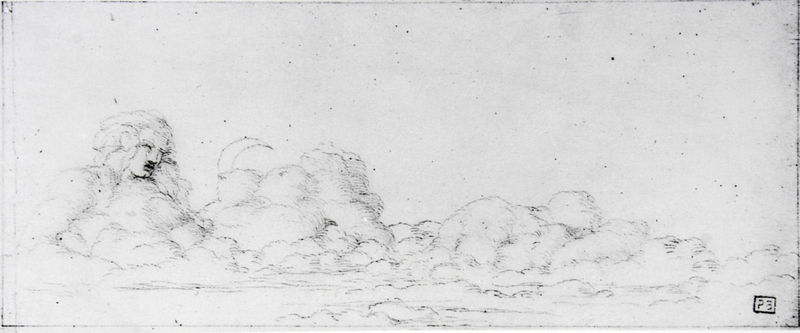
Titel: Anthropomorphe Wolkenstudie (zweite Version)
Künstler: Charles Meryon
Standort: Williamstown (Massachusetts)
Institution: Sterling and Francine Clark Art Institute
Schlagwörter: feder, gott, himmel, kopf, körper, mann, schlaf, weiß, wolken, bäume, landschaft, brust, busen, frau, grau, haar, hell, mund, nase, profil, rücken, schwarz, skizze, zeichnung, wolke, alt, arme, augen, gesicht, mensch, horizont, wind, figur, haare, augenbrauen, kinn, lippe, lippen, locken, scheitel, schultern, liegen, schlafen, umrisse, studie, gebirge, grafik, graphik, linien, figuren, white, black, dick, face, hair, muskeln, grübchen, brauen, bett, erotik, liegend, punkte, tusche, mond, druck, halbmond, mondsichel, sichel, radierung, schwarzweiß, bleistift, stempel, entwurf, gesciht, flecken, cloud, clouds, gods, man, sky, hingabe, head, kin, night, paper, line, gewölk, cumulus, breast, zeichnungen, da vinci, signature, pencil, moon, form, figure, long, neumond, verblichen, body, frauengesicht, stars, kumulus, thorso, strichellinie, üunkte, stempel p3, copy, 23, wolkenmensch, zeichnung himmel, p3, tag, signatue